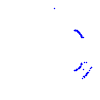
Particle: proton